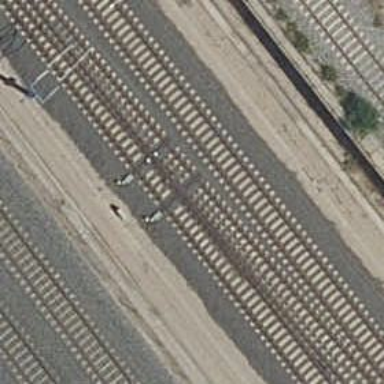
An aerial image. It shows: Railway track with contact line for electrification.